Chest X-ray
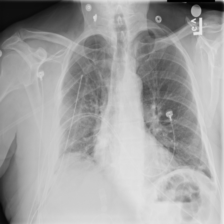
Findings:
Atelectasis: positive
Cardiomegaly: negative
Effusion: negative
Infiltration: negative
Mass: negative
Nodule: negative
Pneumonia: negative
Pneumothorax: positive
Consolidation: negative
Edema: negative
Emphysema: negative
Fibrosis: negative
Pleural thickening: positive
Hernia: negative